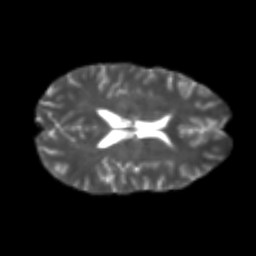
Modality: T2w
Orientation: axial
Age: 24
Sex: female
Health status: healthy
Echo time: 0.074 s